Question: As we know that for vb.net , to backup & link project 'visual source safe' are available but i havent idea about android. i need same thing for android, from where we can save & get project work

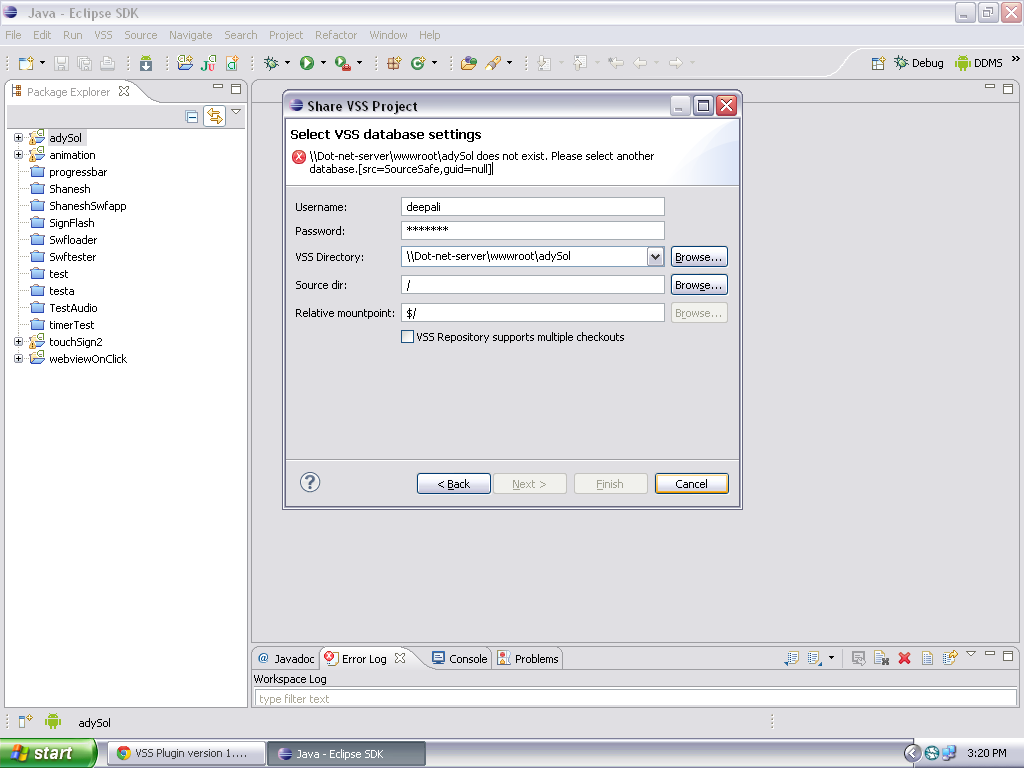
Answer: You can use CVS, Subversion, ...
If you want to use VSS with Eclipse, you can download this <URL>.